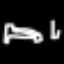
Label: bed